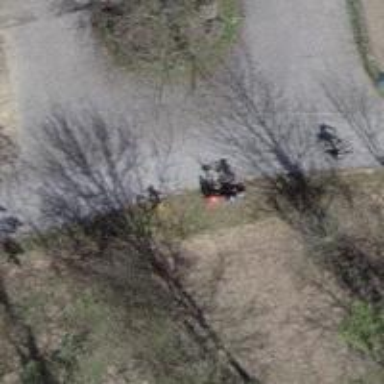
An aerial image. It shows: Brown bench in the vicinity.